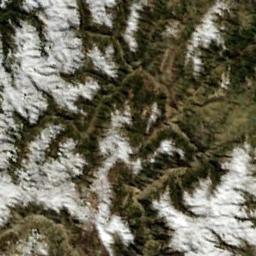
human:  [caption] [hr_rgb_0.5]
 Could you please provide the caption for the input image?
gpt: The snowberg is partly covered with glaciers .

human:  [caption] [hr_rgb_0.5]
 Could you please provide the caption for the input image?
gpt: The snow on the snowy mountains is distributed at the junction of brown and green mountains .

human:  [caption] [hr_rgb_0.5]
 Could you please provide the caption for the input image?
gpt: The snow berg is consist of bare land and white snow .

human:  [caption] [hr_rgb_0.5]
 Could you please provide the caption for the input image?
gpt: The ground on the snowberg is uneven .

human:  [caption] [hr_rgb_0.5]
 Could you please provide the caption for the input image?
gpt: There are some snow on the snowberg .